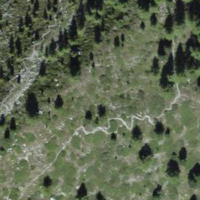
EUNIS habitat code: 31
Species observed at this site:
Euphorbia cyparissias